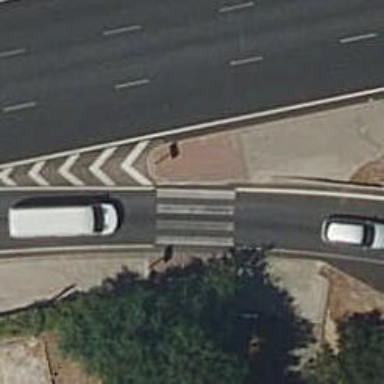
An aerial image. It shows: Uncontrolled road crossing.